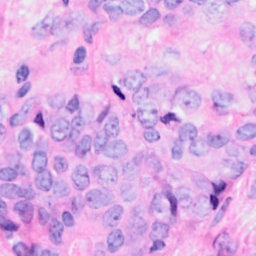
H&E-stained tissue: Breast